Interaction volume radius: 5 \u00c5
Interaction volume height: 15 \u00c5
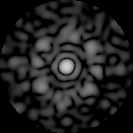
Disorder parameter: 0.7258